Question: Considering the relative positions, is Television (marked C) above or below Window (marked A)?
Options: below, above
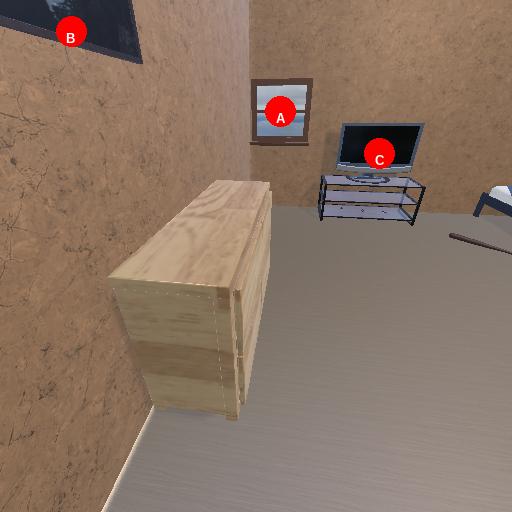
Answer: below